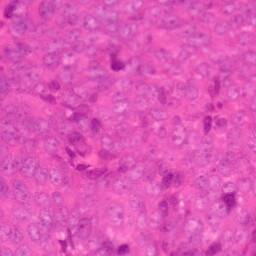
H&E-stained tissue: Colon